Field crop: maize
Growth stage: 1
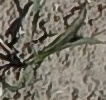
Species: sorghum